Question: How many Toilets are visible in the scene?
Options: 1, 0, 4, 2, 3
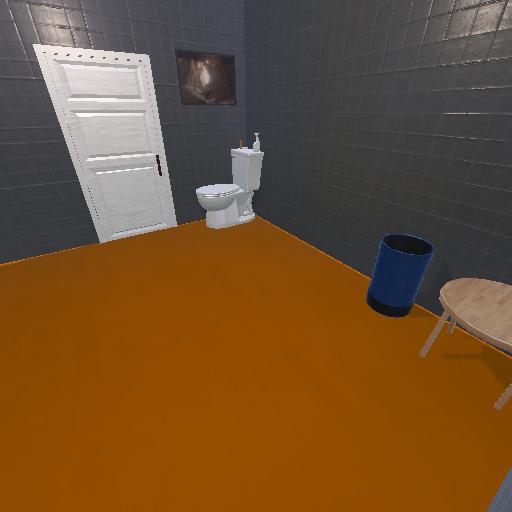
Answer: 1